Question: I have a UIViewController that contains both, a map and a tableView which are connected together and it looks something like this:

And I'd like to be able to push the tableView to another tableView within the same view controller so that the map stays where is it. Of course I'd like to be able to unwind the segue backwards programmatically with a button that'll appear in the navbaritem in the top left.
Similar behaviour can be observed in the iPad tableView controllers placed in a popover. How would I go about doing this in Swift (iOS 8) ?
Any code snippets or pointers to existing code examples are greatly appreciated.
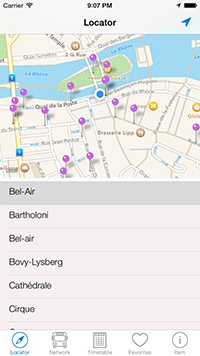
Answer: You can achieve view controller containment like so:
'''
- (void)viewDidLoad {
[super viewDidLoad];
// Setup the container view
_containerView = [[UIView alloc] initWithFrame: // DESIRED FRAME];
_containerView.autoresizingMask = UIViewAutoresizingFlexibleWidth | UIViewAutoresizingFlexibleHeight;
[self.view addSubview:_containerView];
// Setup the main view controller
[self addChildViewController:_mainViewController];
_mainViewController.view.frame = _containerView.bounds;
[_containerView addSubview:_mainViewController.view];
[_mainViewController didMoveToParentViewController:self];
}
'''
Now you can create both table views in separate view controllers. It sounds like you should add a navigation controller ("mainViewController" in code snippet) to your main view controller so you can "push" a new table onto the stack.